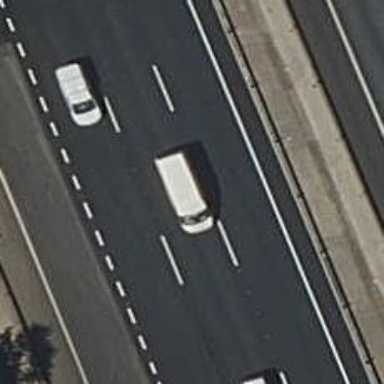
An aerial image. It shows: Asphalt motorway.